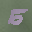
Label: 5